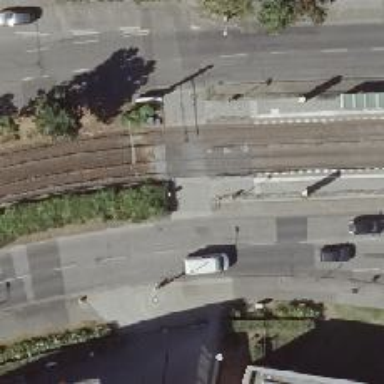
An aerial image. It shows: Footway located on traffic island.